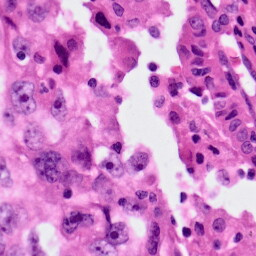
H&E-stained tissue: Lung